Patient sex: M
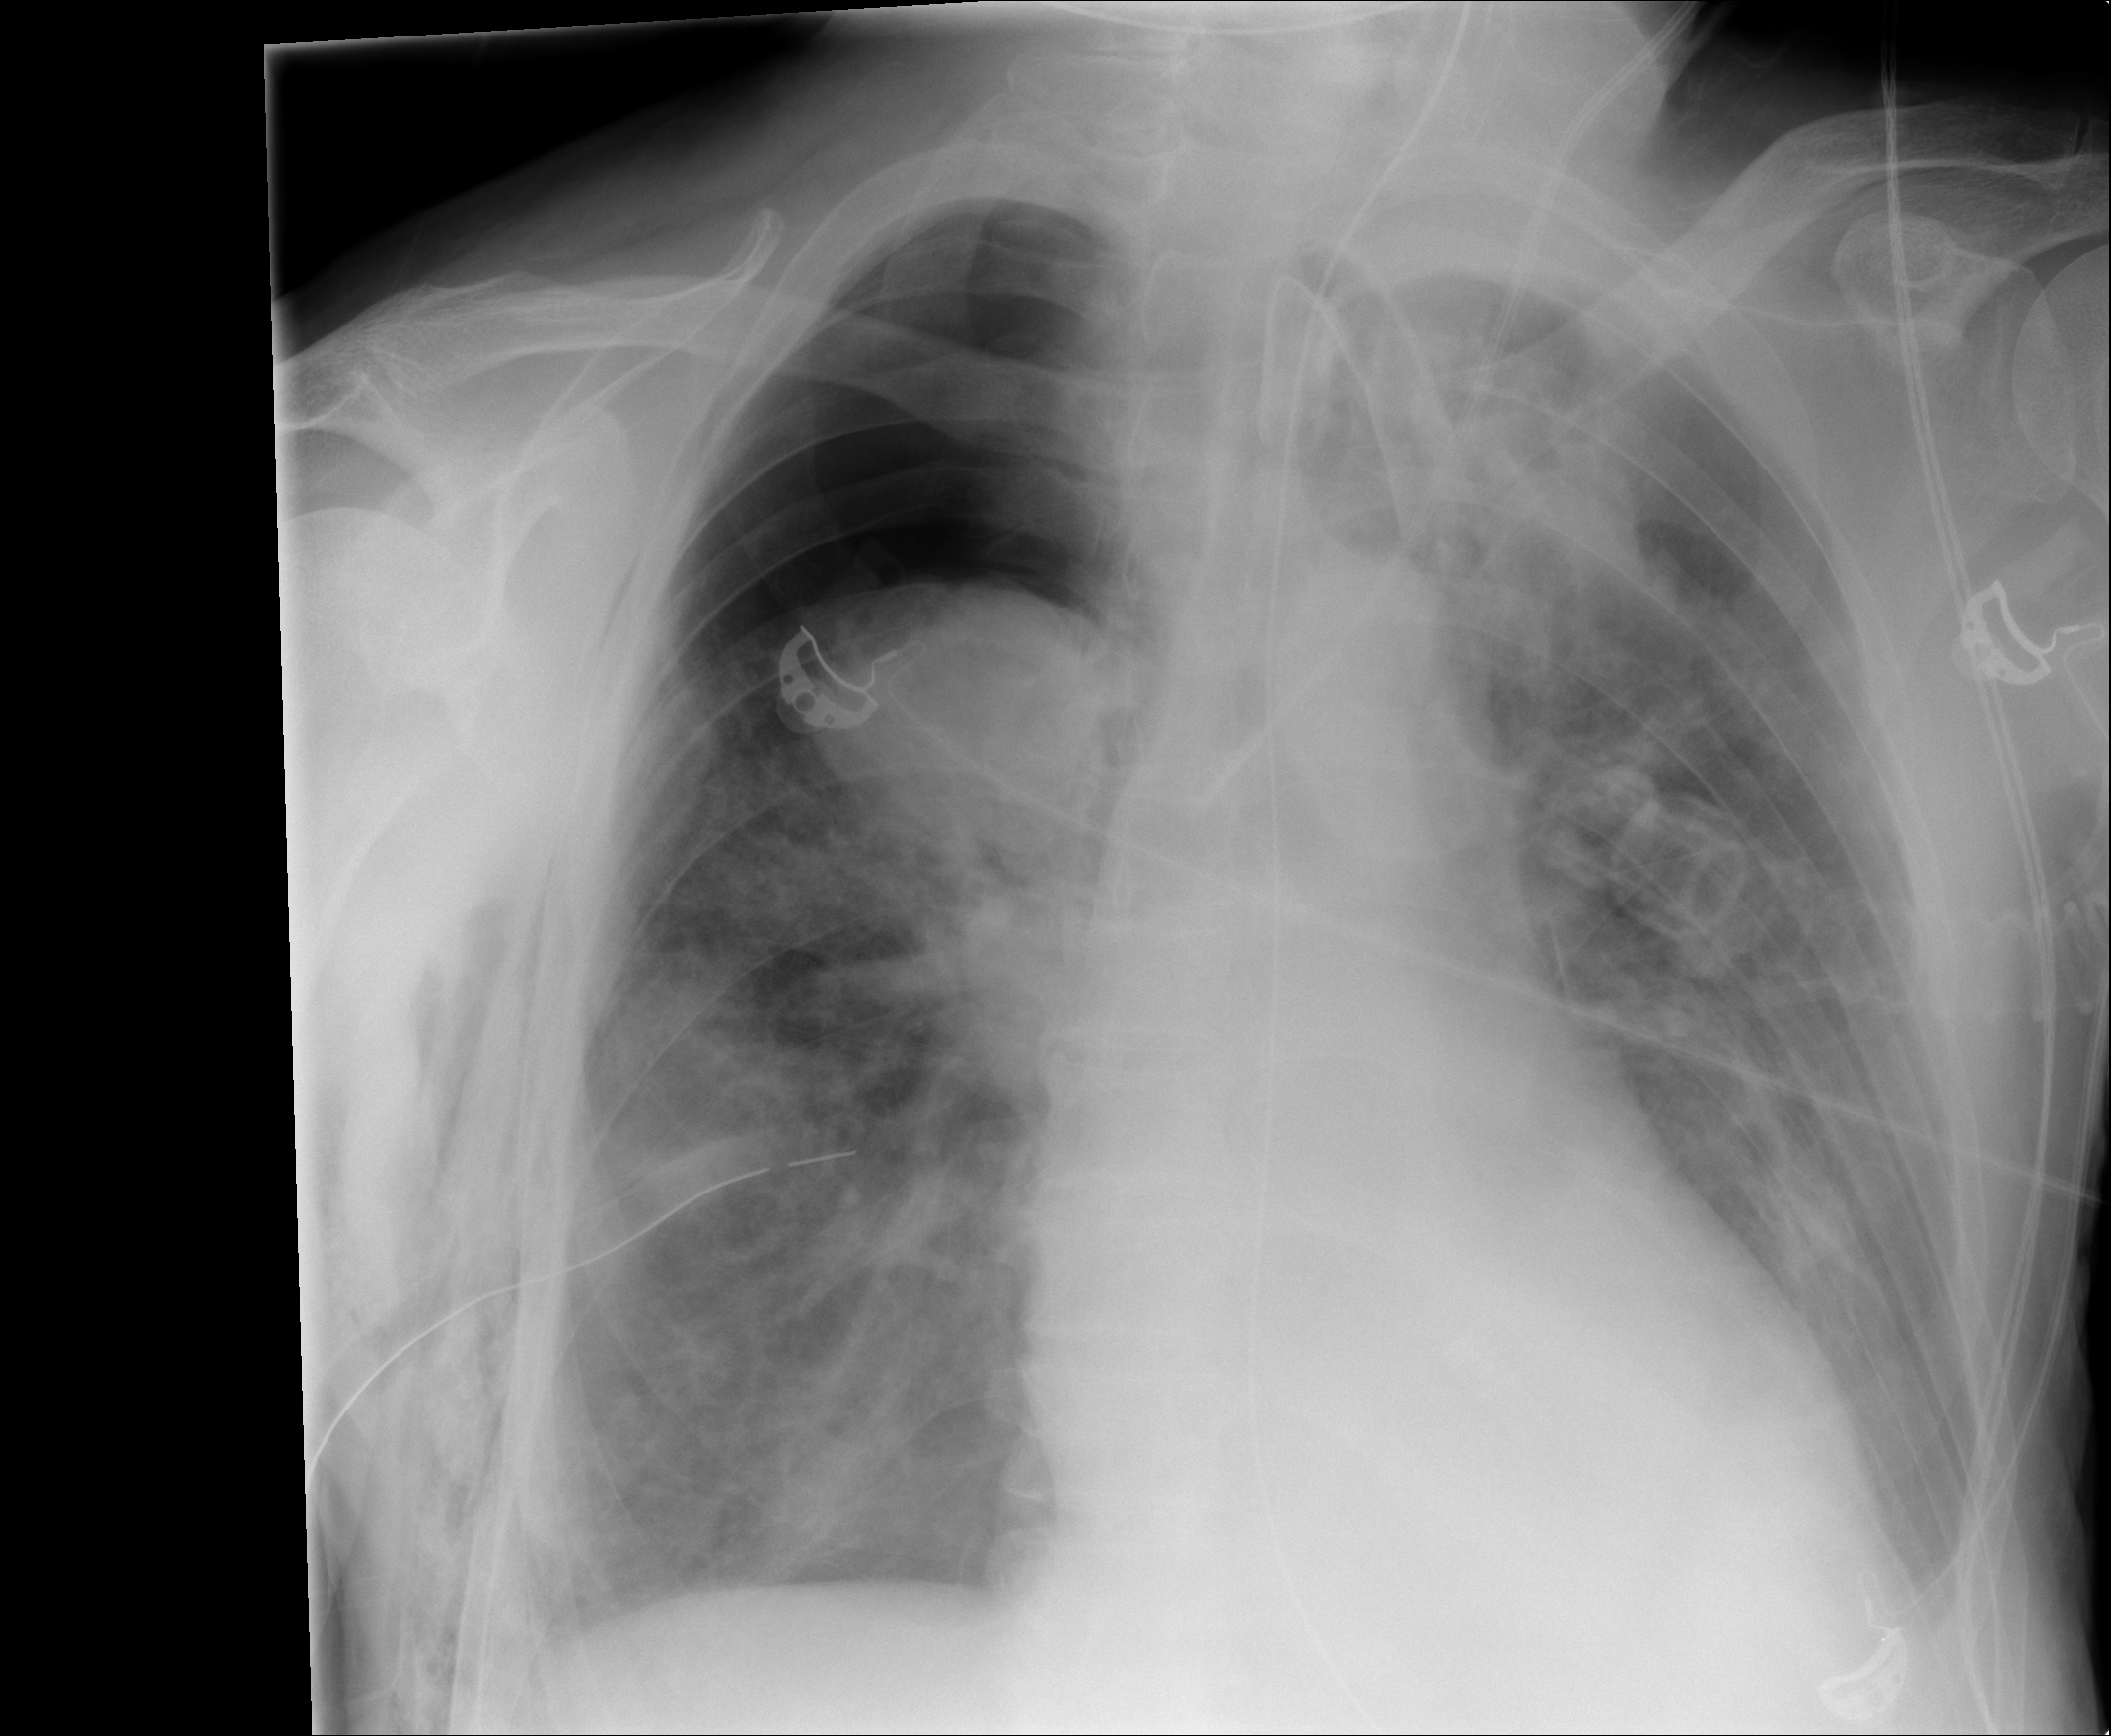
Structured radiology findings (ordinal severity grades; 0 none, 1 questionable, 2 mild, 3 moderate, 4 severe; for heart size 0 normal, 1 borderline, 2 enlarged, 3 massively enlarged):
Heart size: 0
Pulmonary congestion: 3
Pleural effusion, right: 1
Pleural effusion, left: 2
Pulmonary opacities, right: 3
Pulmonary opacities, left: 2
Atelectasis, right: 3
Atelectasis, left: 2